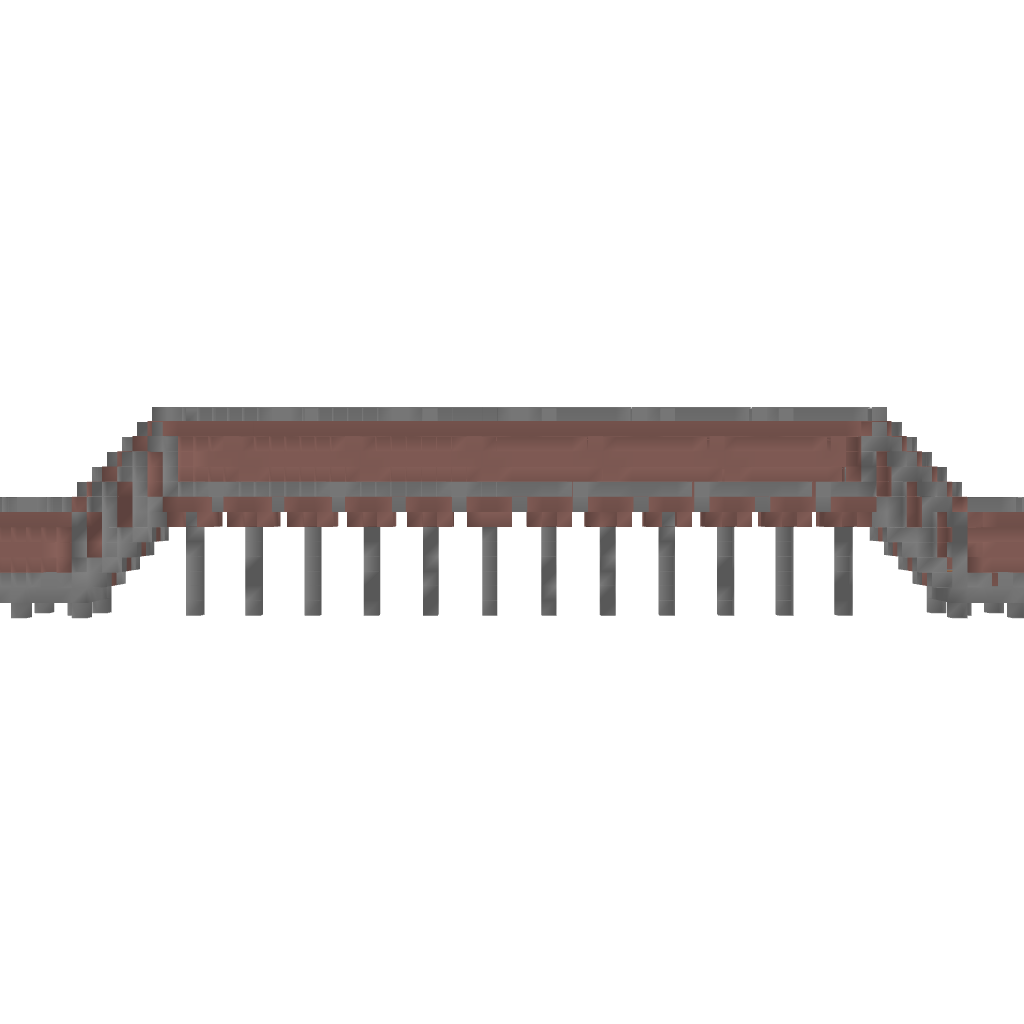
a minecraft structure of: Advanced Minecart Bridge #1 Fixed good quality